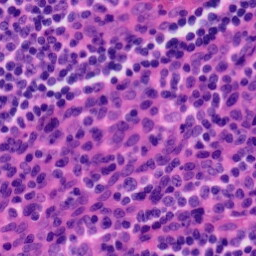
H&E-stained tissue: Tonsil